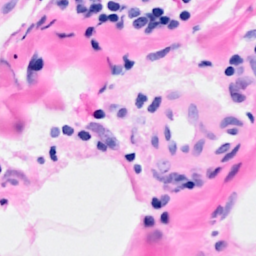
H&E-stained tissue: Breast